Question: Anyone else getting this error after Java update to 1.7.0_45 ?
running Eclipse Helios on Windows 8 - x64

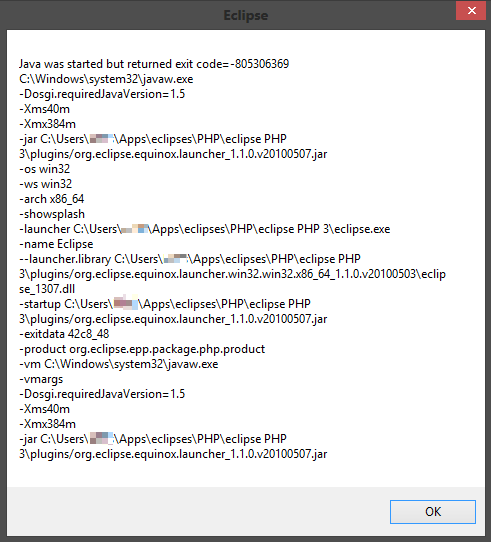
Answer: Quoting Fredrik comment:
> Are you using a 64b JRE/JDK and 64b Eclipse? Using different versions will cause issues. See superuser.com/questions/246863/...
This is due to versions incompatibility.